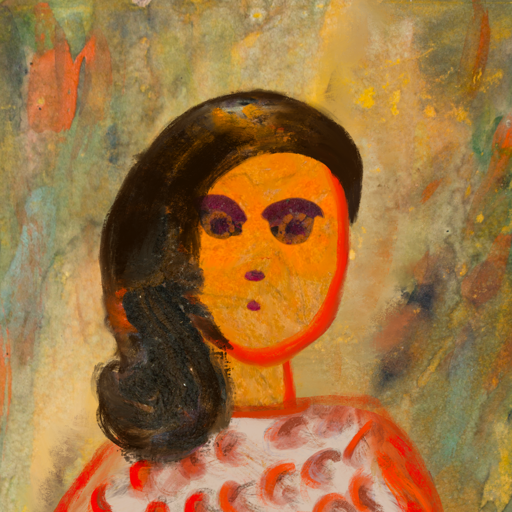
Background: Comrade, Head And Neck Front: Sisters, Face Front: Doll, Bust: Rupkatha, Hair Front: Gypsy_Queen, Head Accessory: Blank, Second Necklace: Blank, Necklace: Blank, Baby: Blank